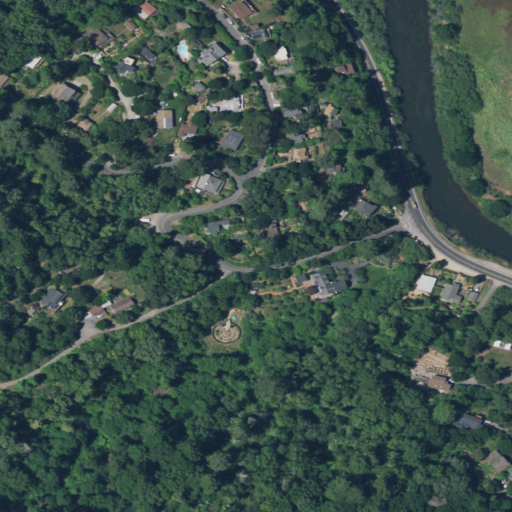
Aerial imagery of valley in California named Haggerty Gulch containing open development, evergreen forest, mixed forest, low intensity development, shrub, pasture, deciduous forest, medium intensity development, open water, herbaceous wetlands, and grassland